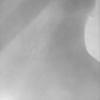
Label: not_dusty